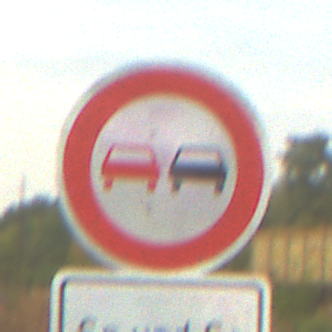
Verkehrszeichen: Ueberholverbot
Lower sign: ZeitangabenMitBeschraenkungAufWochentage8
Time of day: SunriseSunset
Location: Outdoor (Suburban)
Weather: PartlyCloudy
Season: NotSpecified
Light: Natural